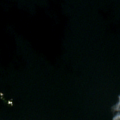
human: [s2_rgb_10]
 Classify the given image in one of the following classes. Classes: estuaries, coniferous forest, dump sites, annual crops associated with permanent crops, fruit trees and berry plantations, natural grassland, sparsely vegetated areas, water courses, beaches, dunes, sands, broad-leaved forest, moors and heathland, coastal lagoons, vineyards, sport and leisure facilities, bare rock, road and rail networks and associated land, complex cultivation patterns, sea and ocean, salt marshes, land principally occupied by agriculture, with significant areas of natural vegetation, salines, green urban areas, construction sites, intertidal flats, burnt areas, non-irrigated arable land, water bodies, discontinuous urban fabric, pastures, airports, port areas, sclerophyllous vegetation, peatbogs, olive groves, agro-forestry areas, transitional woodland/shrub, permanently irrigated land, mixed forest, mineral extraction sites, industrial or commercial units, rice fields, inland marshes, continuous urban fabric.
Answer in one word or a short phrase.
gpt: sea and ocean